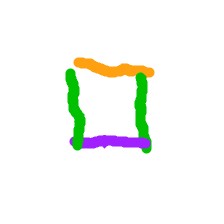
Shape: square